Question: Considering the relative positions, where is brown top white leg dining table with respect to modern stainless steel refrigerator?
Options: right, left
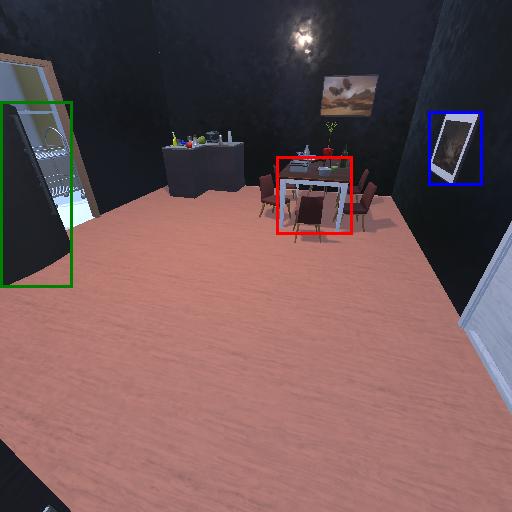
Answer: right